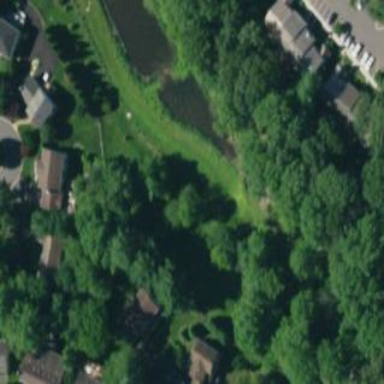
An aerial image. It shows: Beautiful woodland area.